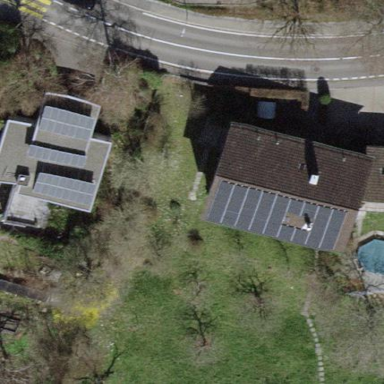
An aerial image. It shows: Detached building with tile roof.